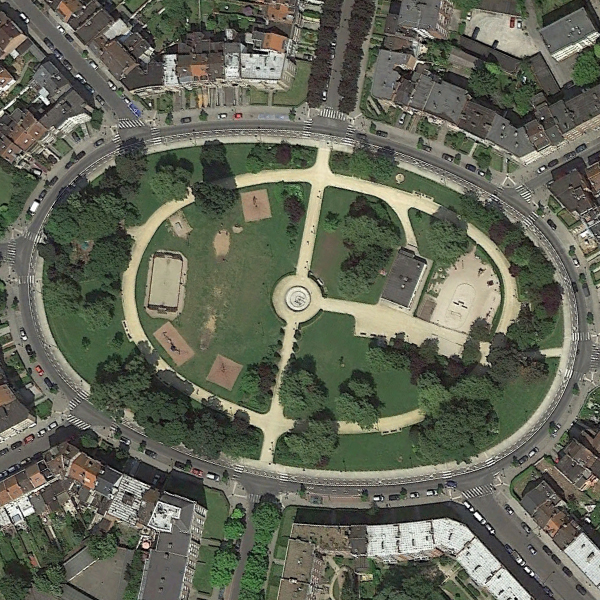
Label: Square